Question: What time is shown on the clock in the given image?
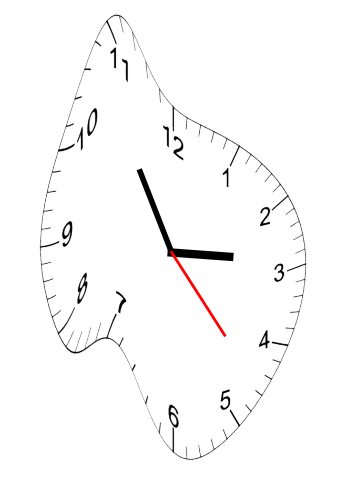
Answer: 02:54:23